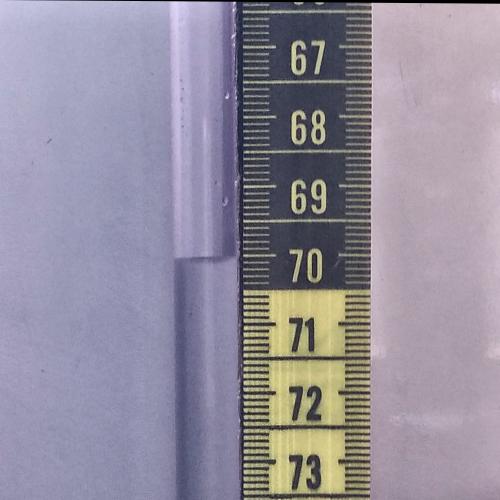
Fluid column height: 70.0 cm